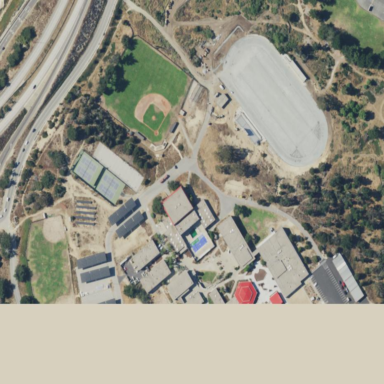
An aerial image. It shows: School.